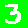
Digit: 3